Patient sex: F
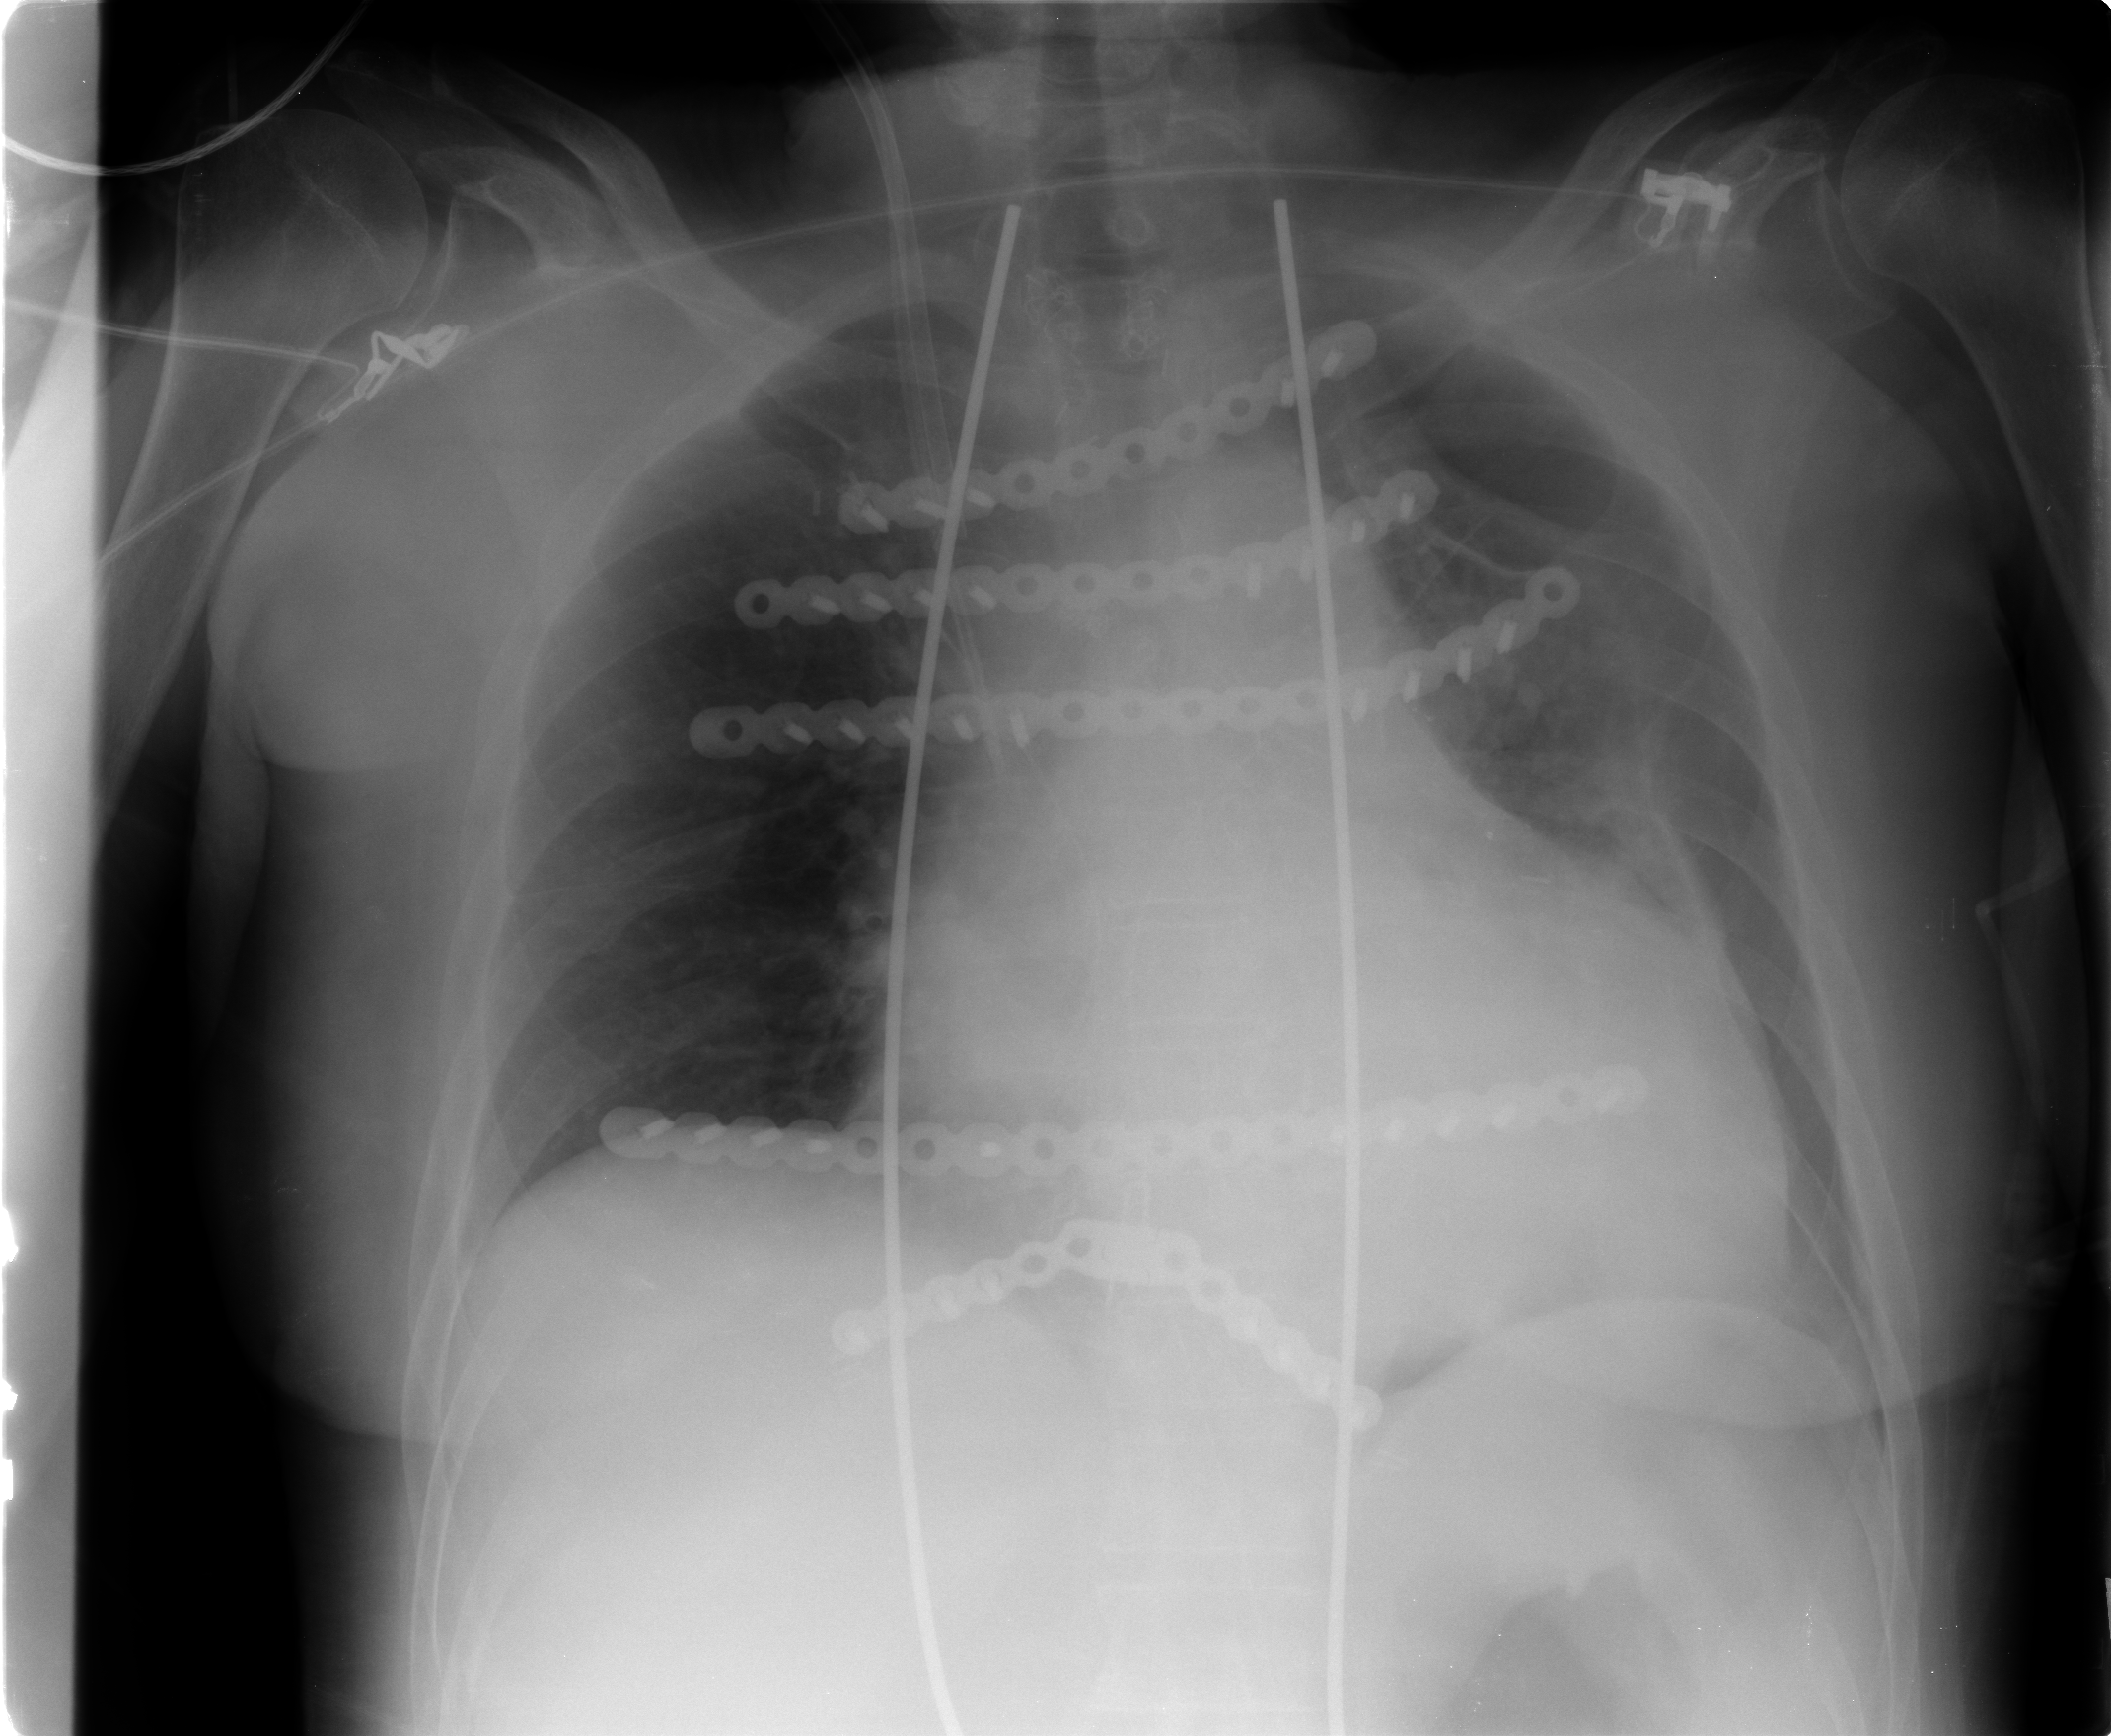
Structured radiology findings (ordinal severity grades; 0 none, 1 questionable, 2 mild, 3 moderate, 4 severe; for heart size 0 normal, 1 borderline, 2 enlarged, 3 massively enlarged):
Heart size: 2
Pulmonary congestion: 2
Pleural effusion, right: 1
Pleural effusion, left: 0
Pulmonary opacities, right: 0
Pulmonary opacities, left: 0
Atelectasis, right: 0
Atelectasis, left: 3